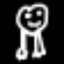
Label: frog